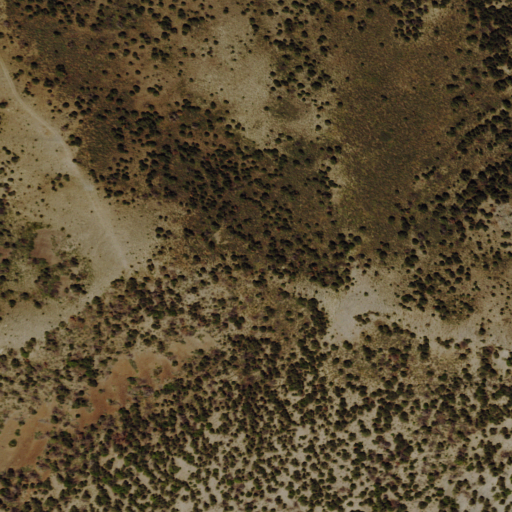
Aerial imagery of mountain in Nevada named Paradise Peak containing evergreen forest and shrub